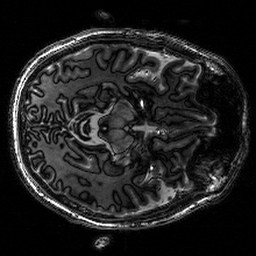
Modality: MP2RAGE
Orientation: axial
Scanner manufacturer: siemens
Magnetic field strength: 6.98 T
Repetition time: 4.73 s
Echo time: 0.00191 s